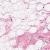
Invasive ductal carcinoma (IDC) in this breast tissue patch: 0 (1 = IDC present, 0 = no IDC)